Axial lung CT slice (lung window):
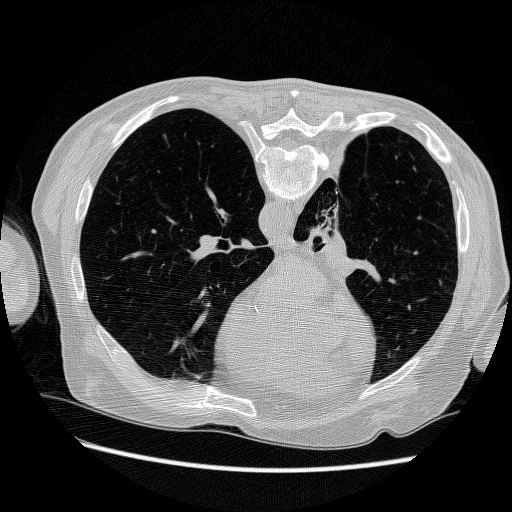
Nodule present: no